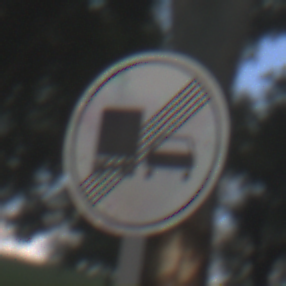
Verkehrszeichen: EndeUeberholverbotKraftfahrzeuge
Umgebung: Outdoor, Nature
Tageszeit: MorningAfternoon
Wetter: Clear
Licht: Natural
Jahreszeit: NotSpecified
Kontrast: HighContrast